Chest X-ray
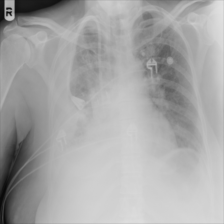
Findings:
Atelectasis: negative
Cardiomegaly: negative
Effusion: positive
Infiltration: negative
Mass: negative
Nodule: negative
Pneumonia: negative
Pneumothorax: negative
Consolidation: negative
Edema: negative
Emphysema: negative
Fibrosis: negative
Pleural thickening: negative
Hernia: negative